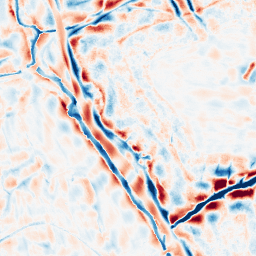
Category: wavelet
Decomposition family: wavelet_biorthogonal
Decomposition parameters: wavelet: bior3.5
level: 4
Upsampling method: edge_directed
Upsampling parameters: scale: 4
Upsampling scale: 4